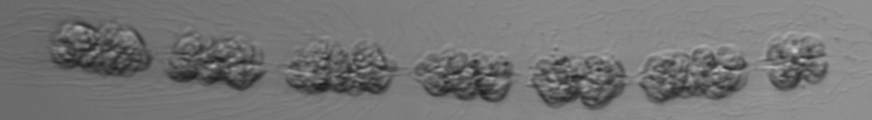
Label: Leptocylindrus_mediterraneus